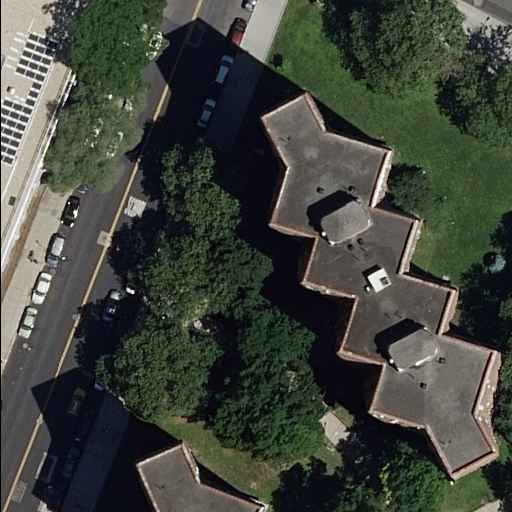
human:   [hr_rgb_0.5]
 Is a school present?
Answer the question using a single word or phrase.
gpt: yes

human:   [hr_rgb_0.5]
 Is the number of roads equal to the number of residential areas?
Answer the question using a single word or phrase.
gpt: no

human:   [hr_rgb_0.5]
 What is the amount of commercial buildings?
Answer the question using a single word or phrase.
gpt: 0

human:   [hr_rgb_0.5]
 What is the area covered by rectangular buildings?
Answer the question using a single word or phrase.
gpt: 435m2

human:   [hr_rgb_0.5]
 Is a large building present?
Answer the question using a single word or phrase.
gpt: yes

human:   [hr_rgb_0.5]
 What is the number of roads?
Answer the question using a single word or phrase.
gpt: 4

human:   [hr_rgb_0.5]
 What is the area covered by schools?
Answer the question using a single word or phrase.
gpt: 846m2

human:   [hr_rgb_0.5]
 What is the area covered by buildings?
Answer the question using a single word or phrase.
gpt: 2965m2

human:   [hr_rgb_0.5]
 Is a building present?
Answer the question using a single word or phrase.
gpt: yes

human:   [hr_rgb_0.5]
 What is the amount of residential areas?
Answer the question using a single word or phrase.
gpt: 1

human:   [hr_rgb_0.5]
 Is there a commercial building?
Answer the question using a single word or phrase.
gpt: no

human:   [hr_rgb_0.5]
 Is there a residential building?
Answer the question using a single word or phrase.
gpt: yes

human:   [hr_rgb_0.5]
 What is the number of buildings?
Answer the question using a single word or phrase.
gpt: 3

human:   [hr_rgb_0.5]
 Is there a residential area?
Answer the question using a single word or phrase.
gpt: yes

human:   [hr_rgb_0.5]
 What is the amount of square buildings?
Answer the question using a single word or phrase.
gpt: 0

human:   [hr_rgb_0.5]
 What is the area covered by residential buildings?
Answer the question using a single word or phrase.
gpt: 2965m2

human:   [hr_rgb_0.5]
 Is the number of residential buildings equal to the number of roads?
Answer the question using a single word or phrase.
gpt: no

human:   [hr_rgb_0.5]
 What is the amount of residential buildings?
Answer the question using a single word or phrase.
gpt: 3

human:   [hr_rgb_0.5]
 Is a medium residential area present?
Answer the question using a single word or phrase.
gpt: no

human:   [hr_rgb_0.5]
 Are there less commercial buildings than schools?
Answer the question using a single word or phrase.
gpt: yes

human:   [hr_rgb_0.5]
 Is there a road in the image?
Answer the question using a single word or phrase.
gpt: yes

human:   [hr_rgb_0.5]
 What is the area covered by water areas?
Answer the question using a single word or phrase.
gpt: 0m2

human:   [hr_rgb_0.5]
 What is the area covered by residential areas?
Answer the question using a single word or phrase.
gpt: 9802m2

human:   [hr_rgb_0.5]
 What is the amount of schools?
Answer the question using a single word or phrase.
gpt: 1

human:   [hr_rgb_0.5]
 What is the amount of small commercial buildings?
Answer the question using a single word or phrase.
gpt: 0

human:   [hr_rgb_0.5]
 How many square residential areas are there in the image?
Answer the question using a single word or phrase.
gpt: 0

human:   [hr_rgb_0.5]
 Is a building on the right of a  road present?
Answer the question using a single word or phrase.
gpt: yes

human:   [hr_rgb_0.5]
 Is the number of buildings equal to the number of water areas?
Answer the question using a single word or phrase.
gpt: no

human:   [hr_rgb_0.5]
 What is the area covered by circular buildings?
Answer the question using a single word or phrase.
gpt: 0m2

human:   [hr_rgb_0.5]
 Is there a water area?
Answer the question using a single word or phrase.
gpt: no

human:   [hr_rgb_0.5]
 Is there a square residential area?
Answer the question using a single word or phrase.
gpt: no

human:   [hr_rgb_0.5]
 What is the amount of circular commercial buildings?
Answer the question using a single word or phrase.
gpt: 0

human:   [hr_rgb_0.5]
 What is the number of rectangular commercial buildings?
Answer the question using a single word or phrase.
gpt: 0

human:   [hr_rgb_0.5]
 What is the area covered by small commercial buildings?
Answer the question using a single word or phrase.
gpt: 0m2

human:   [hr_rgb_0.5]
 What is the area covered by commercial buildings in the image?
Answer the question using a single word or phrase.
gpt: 0m2

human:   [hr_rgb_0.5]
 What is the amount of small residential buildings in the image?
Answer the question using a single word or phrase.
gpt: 0

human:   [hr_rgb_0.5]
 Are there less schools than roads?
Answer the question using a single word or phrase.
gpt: yes

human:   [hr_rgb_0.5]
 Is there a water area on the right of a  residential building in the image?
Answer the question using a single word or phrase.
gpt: no

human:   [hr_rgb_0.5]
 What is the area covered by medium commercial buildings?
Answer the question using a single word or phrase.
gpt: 0m2

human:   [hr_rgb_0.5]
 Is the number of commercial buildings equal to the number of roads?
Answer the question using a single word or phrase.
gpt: no

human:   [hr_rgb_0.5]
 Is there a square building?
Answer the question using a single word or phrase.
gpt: no

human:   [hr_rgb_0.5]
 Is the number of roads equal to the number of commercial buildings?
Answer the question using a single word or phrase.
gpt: no

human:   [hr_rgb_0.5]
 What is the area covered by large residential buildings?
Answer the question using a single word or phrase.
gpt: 2530m2

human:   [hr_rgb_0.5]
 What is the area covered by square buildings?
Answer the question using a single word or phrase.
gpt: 0m2

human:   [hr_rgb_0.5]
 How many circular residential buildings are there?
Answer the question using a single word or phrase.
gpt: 0

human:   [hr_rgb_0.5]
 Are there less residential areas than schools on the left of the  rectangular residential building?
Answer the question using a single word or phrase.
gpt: no

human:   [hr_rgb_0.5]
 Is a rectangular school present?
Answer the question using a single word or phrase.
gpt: yes

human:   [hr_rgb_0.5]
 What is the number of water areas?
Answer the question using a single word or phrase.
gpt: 0

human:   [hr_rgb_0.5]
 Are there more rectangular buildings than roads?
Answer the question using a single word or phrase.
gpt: no

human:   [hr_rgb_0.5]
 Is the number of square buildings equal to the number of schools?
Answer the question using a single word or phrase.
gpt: no

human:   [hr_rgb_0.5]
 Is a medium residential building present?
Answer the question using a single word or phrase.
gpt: yes

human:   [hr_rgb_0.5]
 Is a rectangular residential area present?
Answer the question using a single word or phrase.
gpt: yes

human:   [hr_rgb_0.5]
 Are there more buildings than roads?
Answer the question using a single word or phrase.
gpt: no

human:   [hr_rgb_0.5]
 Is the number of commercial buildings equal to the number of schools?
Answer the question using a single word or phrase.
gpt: no

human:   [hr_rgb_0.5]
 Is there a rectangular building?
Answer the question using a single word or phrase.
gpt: yes

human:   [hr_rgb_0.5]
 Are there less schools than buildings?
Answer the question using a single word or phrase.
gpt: yes

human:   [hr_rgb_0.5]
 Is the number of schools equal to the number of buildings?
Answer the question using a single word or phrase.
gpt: no

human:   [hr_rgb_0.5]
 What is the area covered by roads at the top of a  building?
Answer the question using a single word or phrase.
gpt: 0m2

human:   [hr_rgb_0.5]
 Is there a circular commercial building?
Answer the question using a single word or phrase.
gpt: no

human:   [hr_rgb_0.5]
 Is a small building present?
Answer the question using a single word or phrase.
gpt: no

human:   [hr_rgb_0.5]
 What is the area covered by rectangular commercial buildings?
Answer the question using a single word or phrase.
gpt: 0m2

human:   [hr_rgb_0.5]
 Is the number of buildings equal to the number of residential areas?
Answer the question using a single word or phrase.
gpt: no

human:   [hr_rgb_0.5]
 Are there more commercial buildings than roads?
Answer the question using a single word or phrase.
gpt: no

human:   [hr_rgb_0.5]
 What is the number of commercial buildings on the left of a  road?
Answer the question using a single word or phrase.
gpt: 0